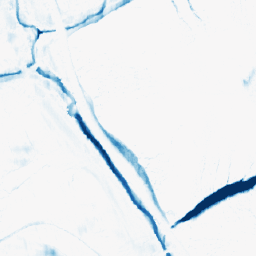
Category: morphological
Decomposition family: morphological_ellipse
Decomposition parameters: operation: closing
width: 20
height: 5
Upsampling method: area
Upsampling parameters: scale: 2
Upsampling scale: 2